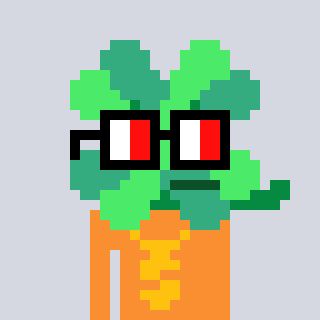
a pixel art character with square glasses with black frames and red eyes, a clover-shaped head and a orange-colored body on a cool background